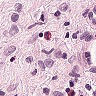
Metastatic tissue present: no